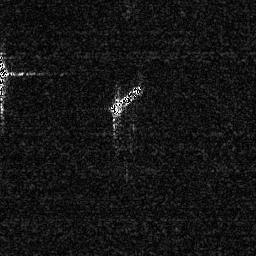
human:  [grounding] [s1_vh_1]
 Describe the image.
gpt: In the satellite image, there is  <ref>1 medium ship </ref> <box>[[41, 32, 56, 45, 0]]</box> located at center.